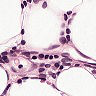
Metastatic tissue present: no